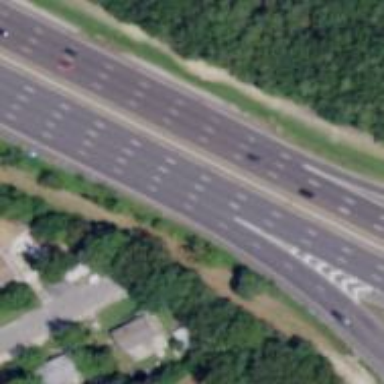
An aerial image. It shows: Motorway junction.